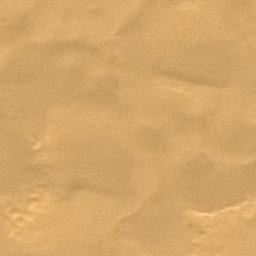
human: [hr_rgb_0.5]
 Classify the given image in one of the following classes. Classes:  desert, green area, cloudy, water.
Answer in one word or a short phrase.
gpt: desert